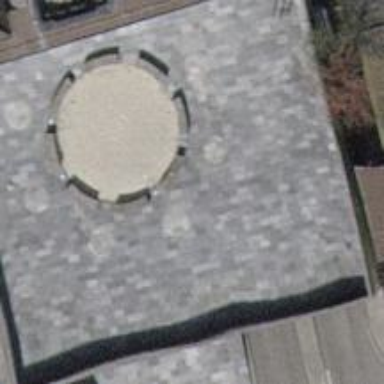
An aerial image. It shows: Concrete bench.